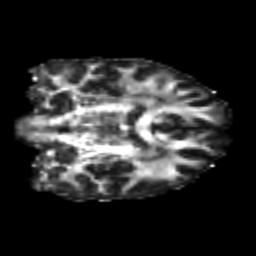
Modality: FA
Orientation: coronal
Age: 26
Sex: female
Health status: healthy
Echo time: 0.074 s